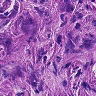
Metastatic tissue present: yes